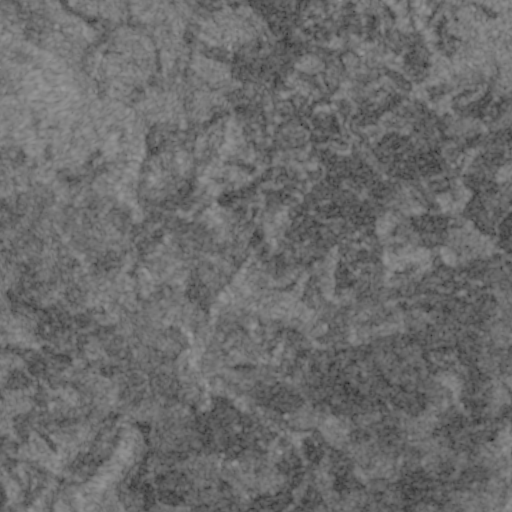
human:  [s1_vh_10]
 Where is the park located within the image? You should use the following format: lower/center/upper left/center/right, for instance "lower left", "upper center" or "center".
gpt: The park is located in the center of the image.
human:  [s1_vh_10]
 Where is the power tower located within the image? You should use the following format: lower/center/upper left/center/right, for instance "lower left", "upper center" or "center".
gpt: The power tower is located in the lower right of the image.
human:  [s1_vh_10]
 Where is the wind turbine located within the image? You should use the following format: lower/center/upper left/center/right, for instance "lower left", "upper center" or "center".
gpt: The wind turbine is located in the upper left of the image.
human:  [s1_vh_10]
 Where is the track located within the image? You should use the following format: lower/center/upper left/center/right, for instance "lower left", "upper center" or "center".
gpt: There is no track in the image.

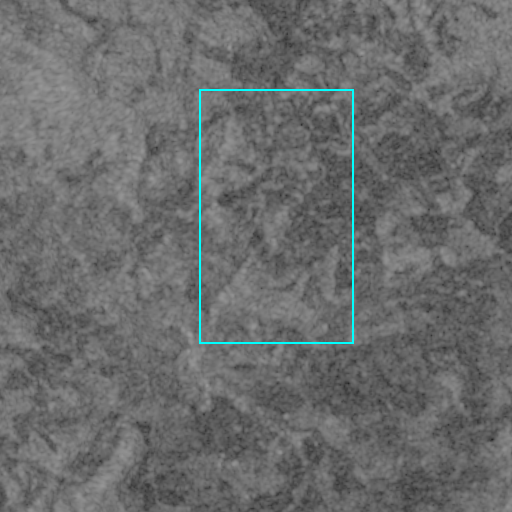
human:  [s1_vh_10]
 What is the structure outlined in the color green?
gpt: There is no green outline.
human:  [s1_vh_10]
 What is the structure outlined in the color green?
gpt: There is no structure outlined in green.